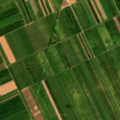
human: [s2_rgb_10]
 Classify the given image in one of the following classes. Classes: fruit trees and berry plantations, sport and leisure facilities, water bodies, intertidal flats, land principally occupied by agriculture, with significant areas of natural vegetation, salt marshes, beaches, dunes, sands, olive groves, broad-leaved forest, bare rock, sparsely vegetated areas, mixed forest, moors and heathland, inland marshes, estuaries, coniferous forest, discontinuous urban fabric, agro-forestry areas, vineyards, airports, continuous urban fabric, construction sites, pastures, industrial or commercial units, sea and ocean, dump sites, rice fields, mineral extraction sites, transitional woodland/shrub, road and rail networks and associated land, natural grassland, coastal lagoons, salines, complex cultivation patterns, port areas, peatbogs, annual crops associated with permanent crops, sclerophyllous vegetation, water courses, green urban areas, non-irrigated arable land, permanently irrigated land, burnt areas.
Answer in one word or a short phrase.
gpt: non-irrigated arable land